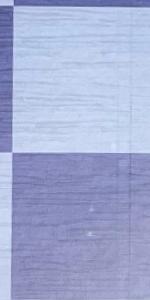
Label: Empty